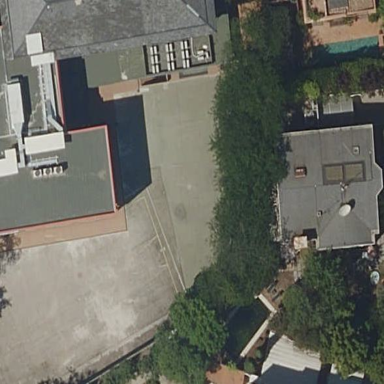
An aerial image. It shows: School.